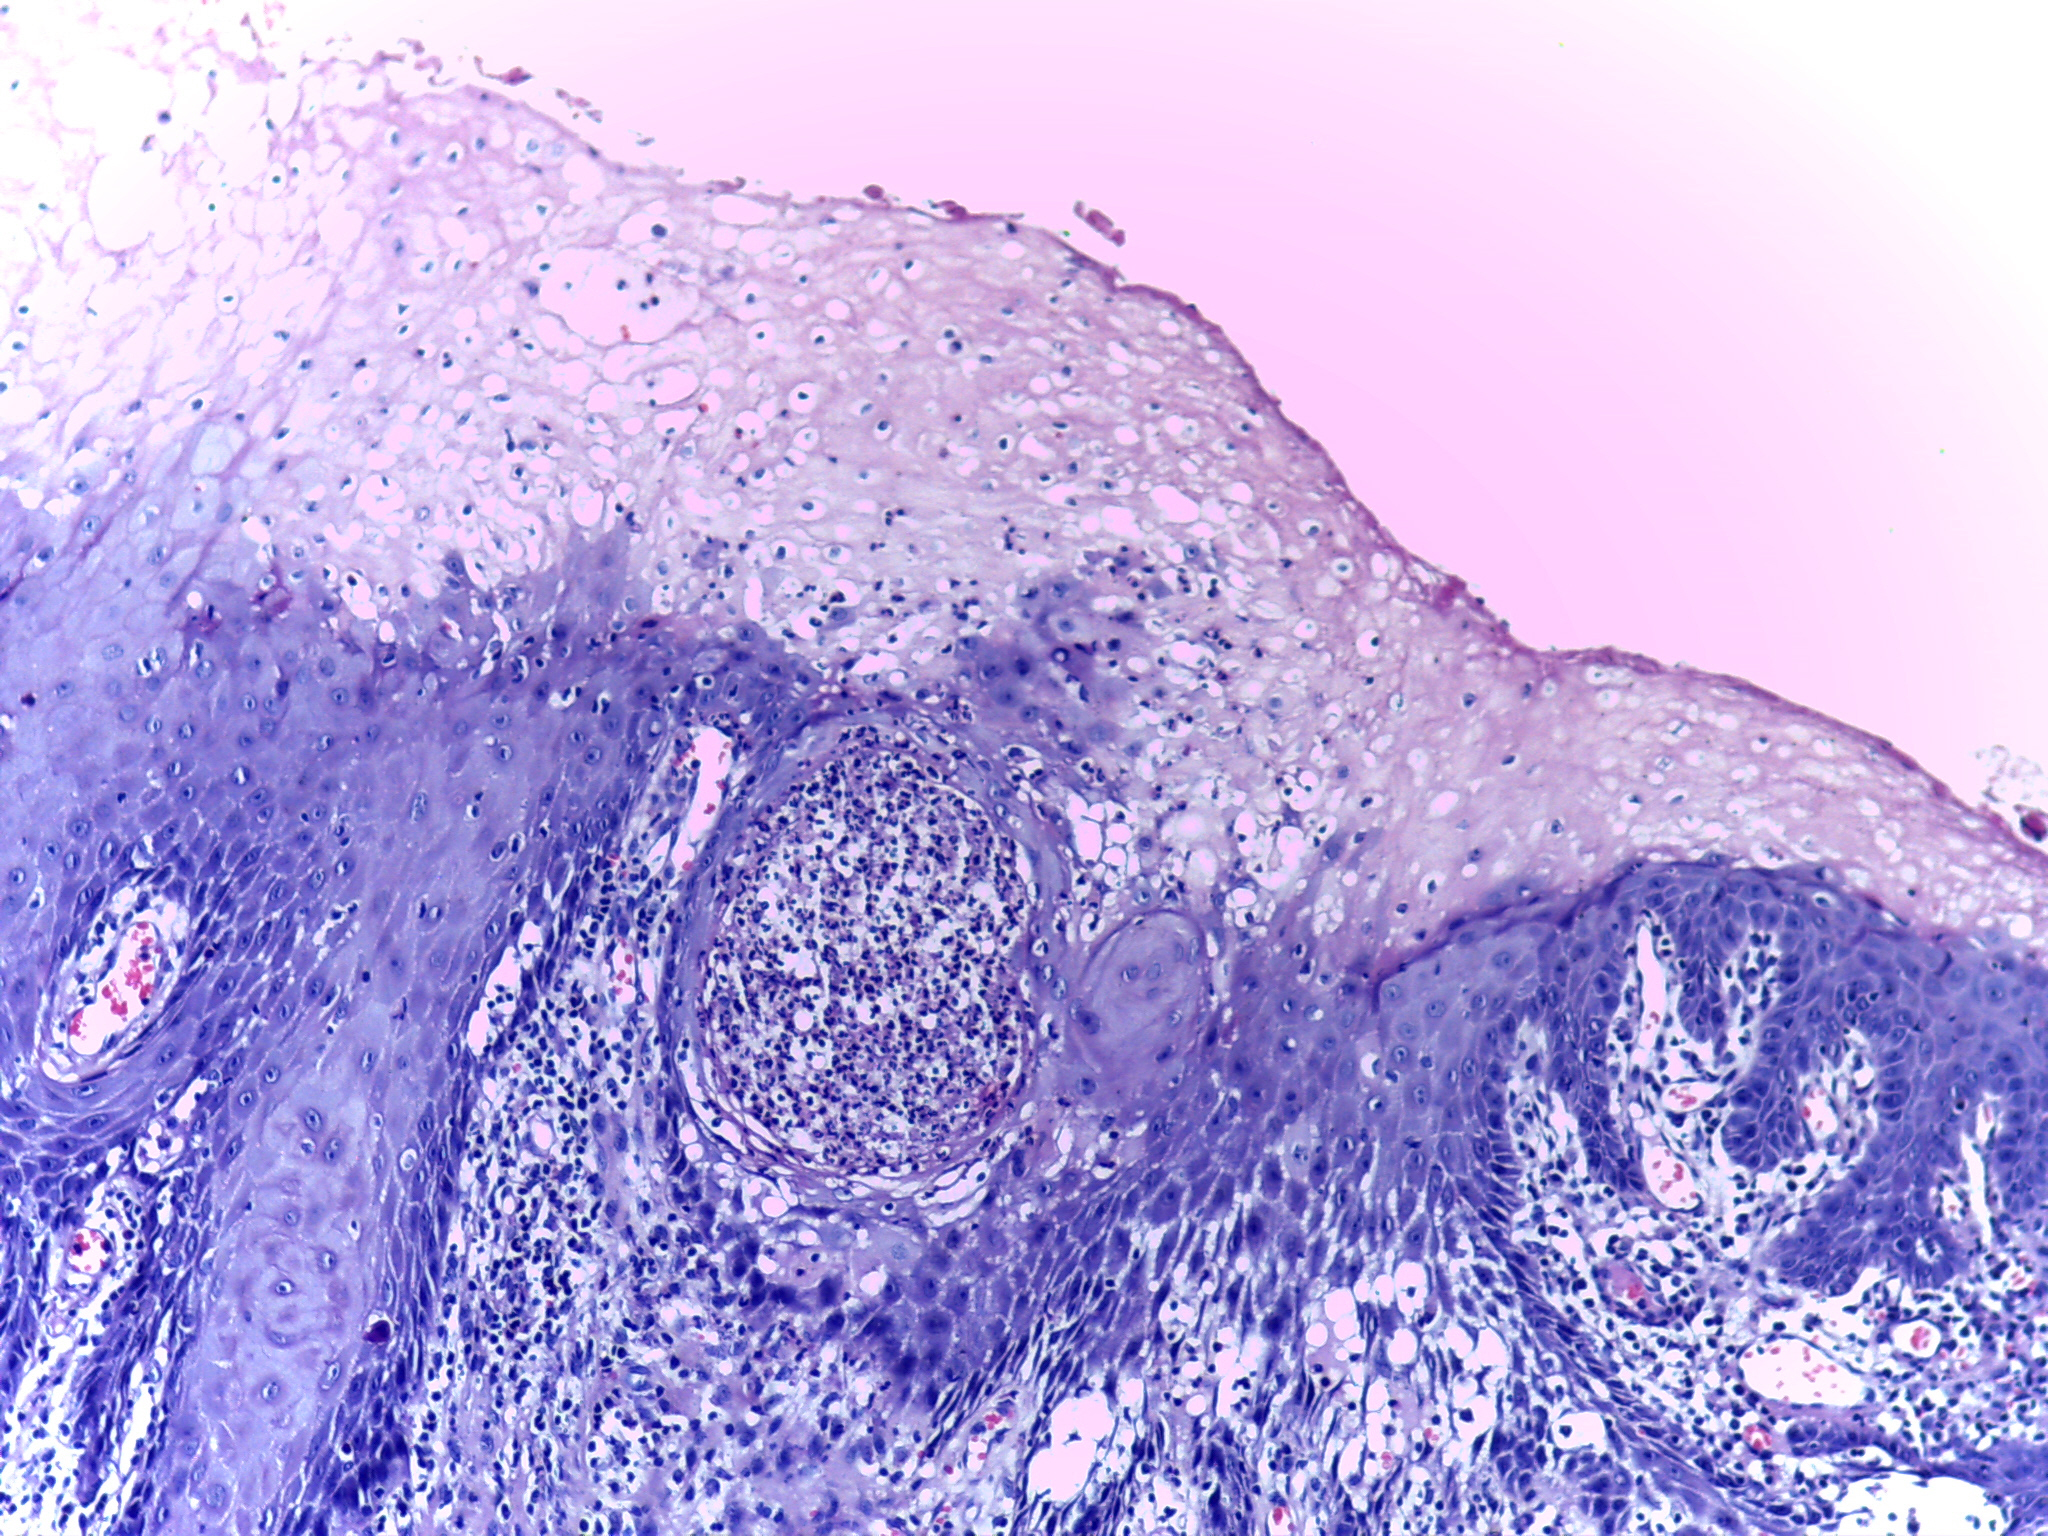
Diagnosis: Normal